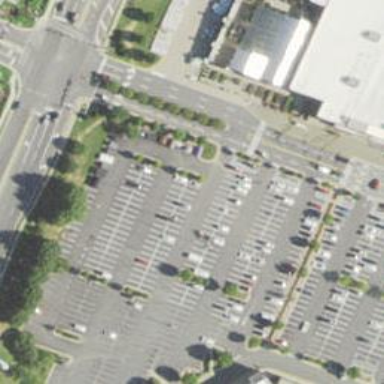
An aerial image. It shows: Parking space is available.